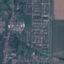
Land use / land cover class: Residential